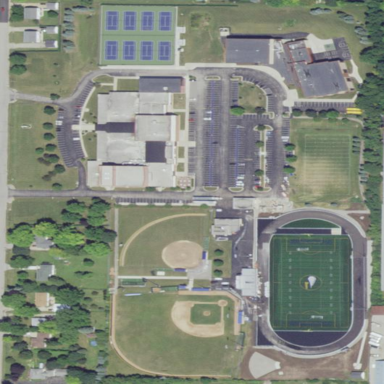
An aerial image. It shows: School.